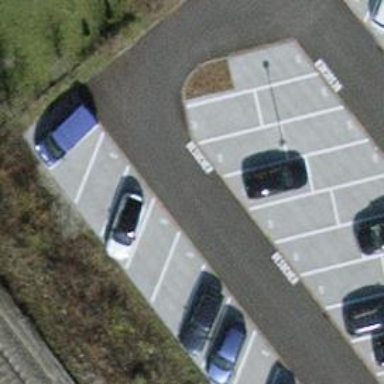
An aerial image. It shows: Parking aisle designated as service road.